Field crop: tomato
Growth stage: 1
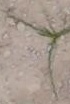
Species: cyperus